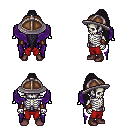
a pixel art fantasy rpg character, male body template, skeleton, purple wings, red pants, raven extra-long topknot hairstyle, chain helm, cloth bracers, maroon shoes, four views (front, back, left, right), 2x2 character sprite sheet, small pixel art, hard edges, no anti-aliasing